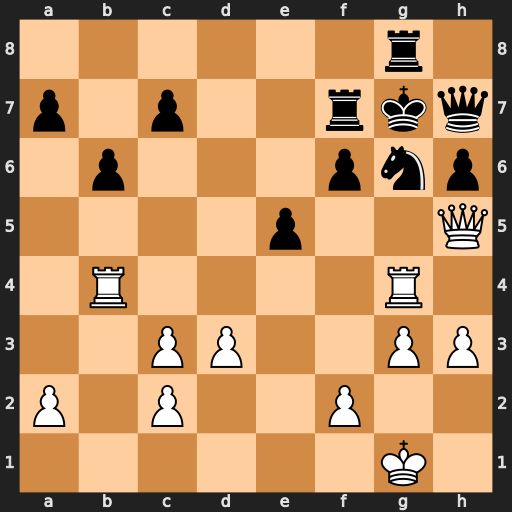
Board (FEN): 6r1/p1p2rkq/1p3pnp/4p2Q/1R4R1/2PP2PP/P1P2P2/6K1
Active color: w
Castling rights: -
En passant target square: -
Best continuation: Rxg6+ Qxg6 Rg4 Kh7 Rxg6